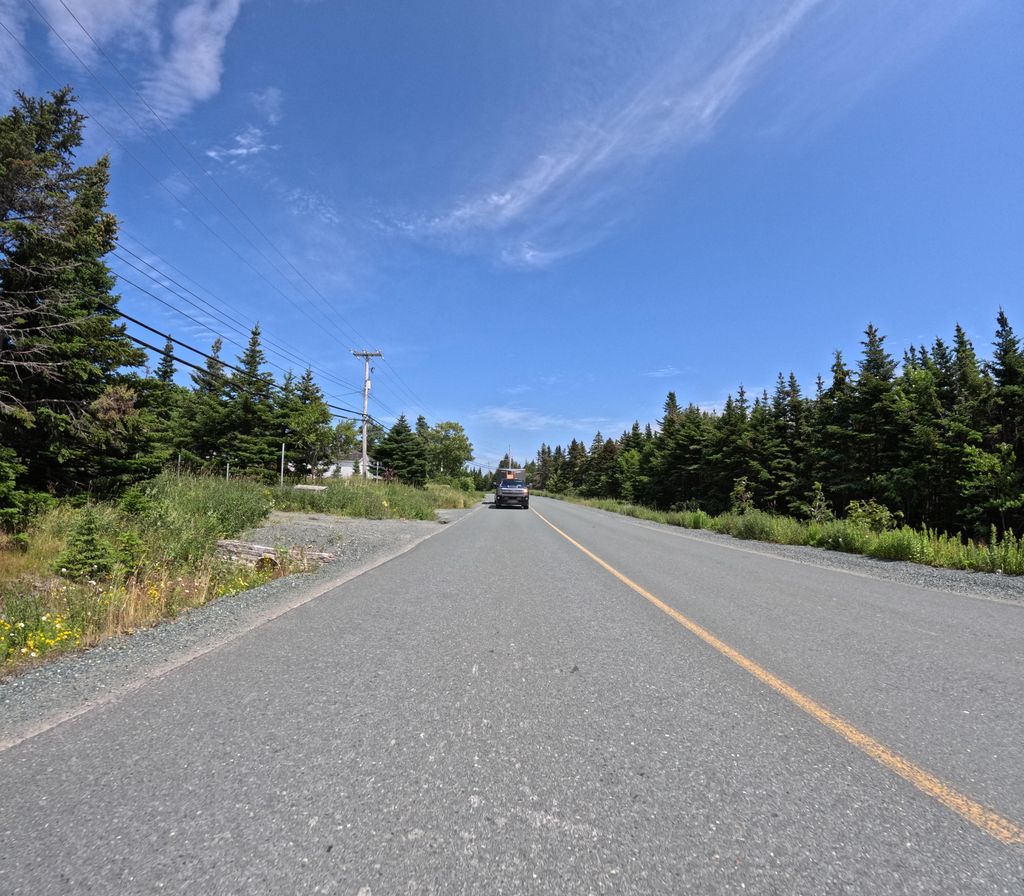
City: st_johns